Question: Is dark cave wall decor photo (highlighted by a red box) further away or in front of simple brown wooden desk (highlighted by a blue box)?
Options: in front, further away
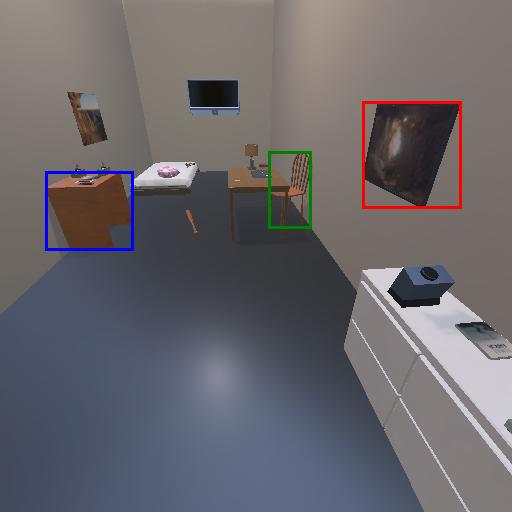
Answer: in front